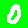
Digit: 0